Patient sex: F
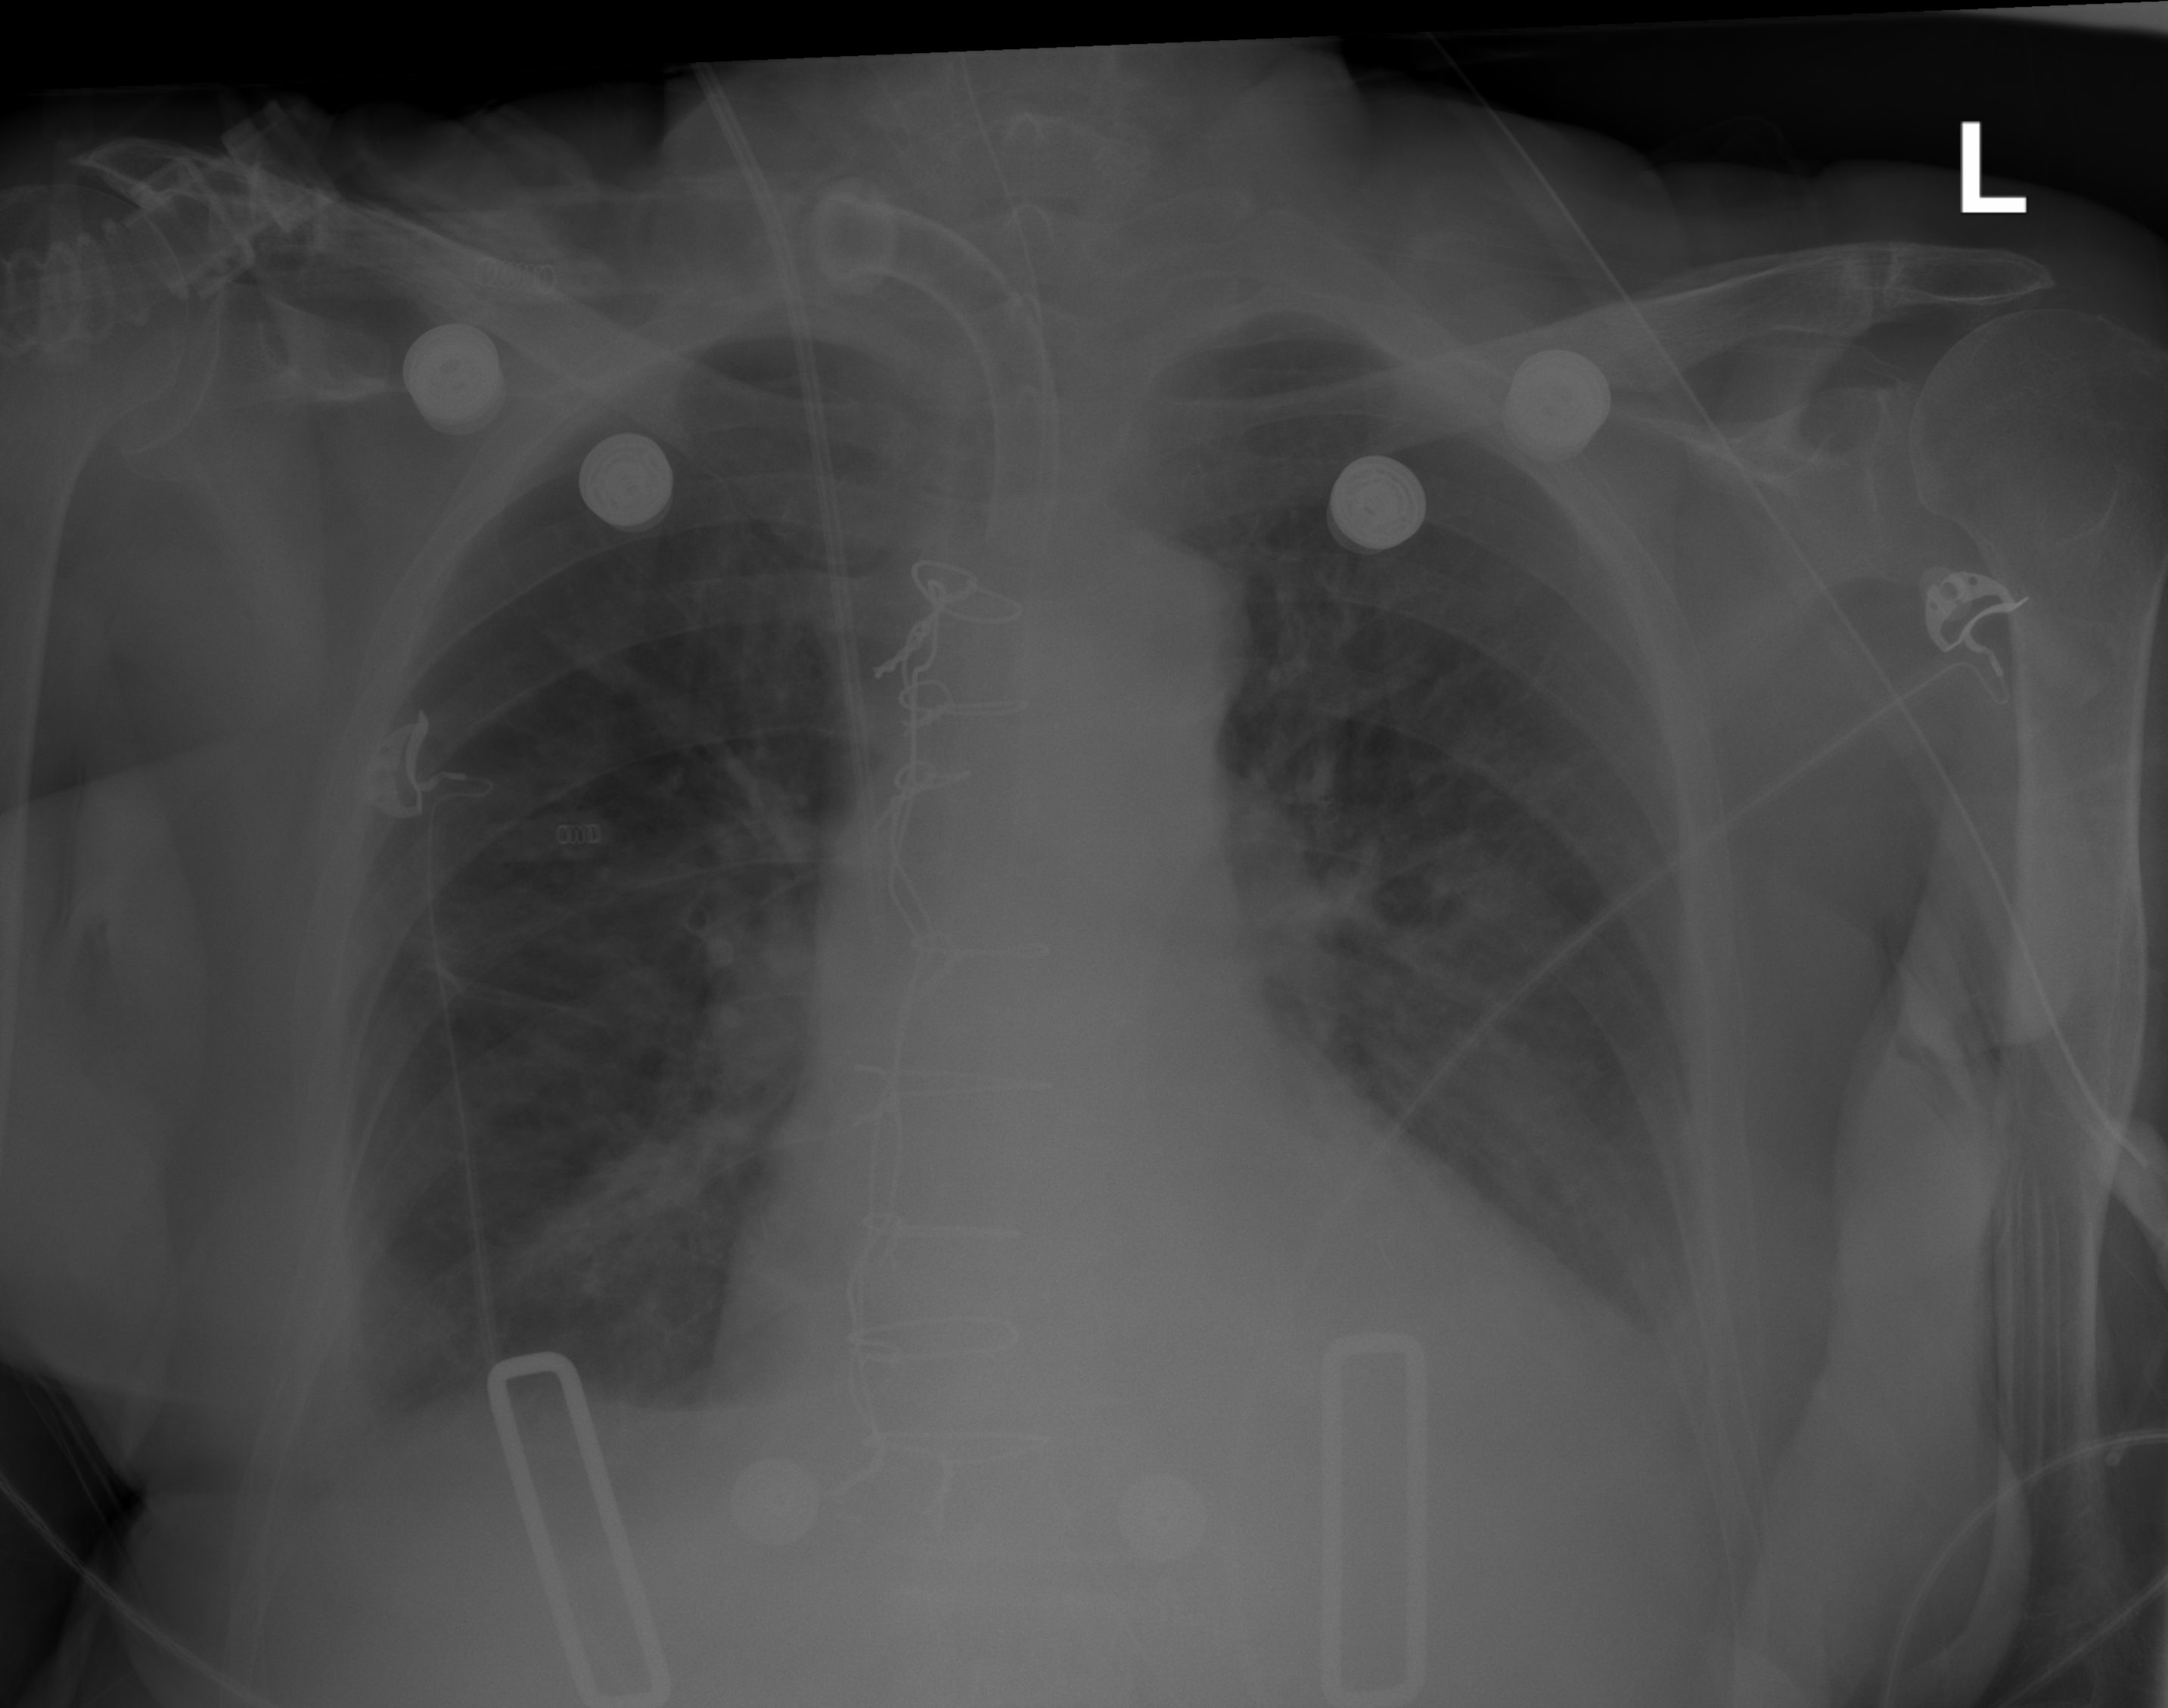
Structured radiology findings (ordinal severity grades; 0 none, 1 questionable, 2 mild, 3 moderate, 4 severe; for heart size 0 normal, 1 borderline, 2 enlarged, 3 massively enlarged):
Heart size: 1
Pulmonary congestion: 0
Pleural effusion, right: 2
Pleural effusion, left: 2
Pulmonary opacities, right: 0
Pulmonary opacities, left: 0
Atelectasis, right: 2
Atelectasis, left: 0